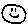
Label: smiley face